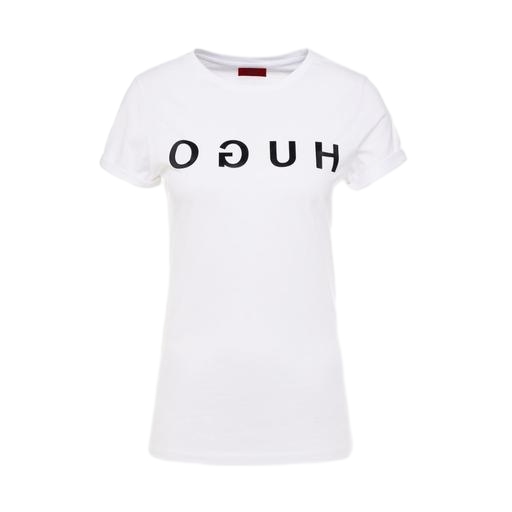
white logo-print t-shirt, logo t-shirt, white t-shirt and black letters, white background